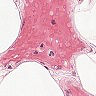
Metastatic tissue present: no